Field crop: maize
Growth stage: 2
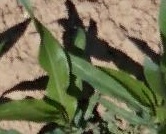
Species: maize